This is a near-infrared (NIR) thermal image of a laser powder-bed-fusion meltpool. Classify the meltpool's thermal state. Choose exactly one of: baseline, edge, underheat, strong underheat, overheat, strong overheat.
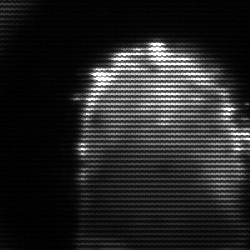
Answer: baseline